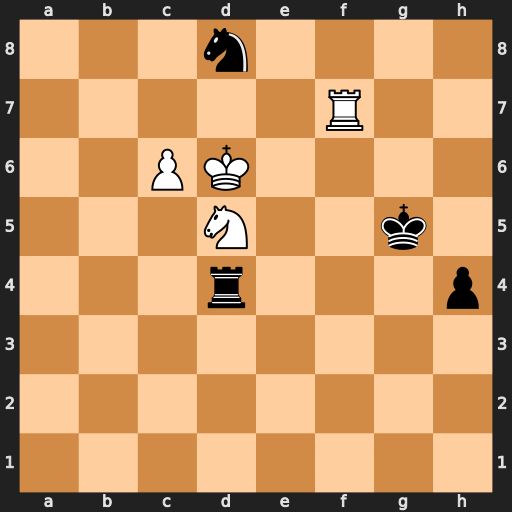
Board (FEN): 3n4/5R2/2PK4/3N2k1/3r3p/8/8/8
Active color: w
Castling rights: -
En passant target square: -
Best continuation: Rg7+ Kh6 c7